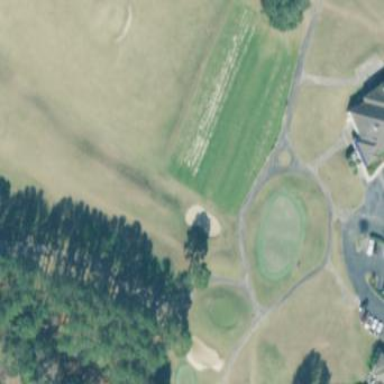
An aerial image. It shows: Grassy area designated as golf tee.